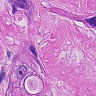
Metastatic tissue present: yes